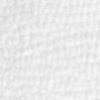
Label: no_change